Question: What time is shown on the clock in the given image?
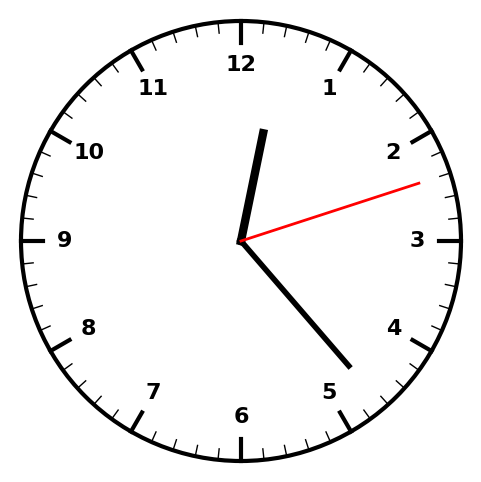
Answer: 12:23:12